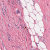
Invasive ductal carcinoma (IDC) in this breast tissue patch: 0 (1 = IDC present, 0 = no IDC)